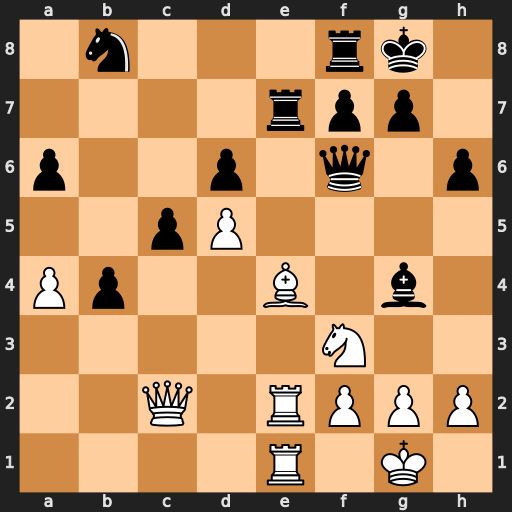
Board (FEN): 1n3rk1/4rpp1/p2p1q1p/2pP4/Pp2B1b1/5N2/2Q1RPPP/4R1K1
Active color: w
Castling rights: -
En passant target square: -
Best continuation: Bh7+ Kh8 Rxe7